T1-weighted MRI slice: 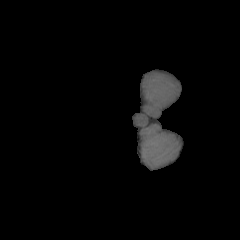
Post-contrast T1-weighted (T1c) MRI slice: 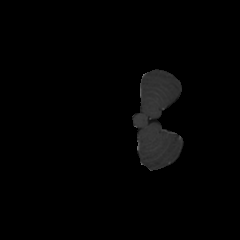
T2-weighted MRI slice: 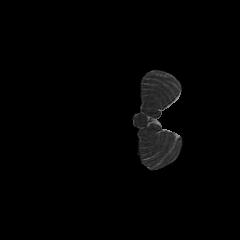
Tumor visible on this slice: no